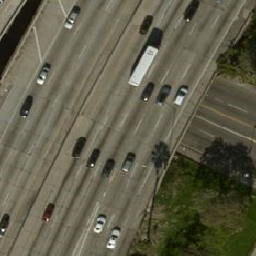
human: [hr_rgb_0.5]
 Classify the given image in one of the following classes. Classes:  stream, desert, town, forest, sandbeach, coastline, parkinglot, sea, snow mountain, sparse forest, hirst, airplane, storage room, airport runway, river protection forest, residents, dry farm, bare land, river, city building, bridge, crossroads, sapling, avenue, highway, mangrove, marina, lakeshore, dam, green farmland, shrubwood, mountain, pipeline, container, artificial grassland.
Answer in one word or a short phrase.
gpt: highway